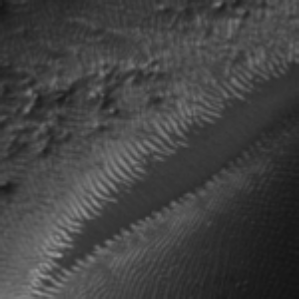
Label: frost